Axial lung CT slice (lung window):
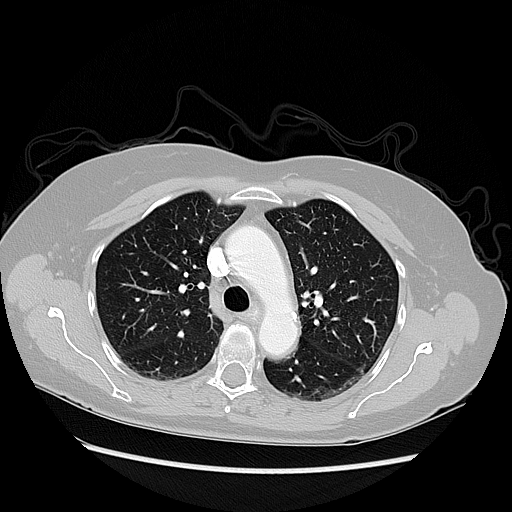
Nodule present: no